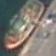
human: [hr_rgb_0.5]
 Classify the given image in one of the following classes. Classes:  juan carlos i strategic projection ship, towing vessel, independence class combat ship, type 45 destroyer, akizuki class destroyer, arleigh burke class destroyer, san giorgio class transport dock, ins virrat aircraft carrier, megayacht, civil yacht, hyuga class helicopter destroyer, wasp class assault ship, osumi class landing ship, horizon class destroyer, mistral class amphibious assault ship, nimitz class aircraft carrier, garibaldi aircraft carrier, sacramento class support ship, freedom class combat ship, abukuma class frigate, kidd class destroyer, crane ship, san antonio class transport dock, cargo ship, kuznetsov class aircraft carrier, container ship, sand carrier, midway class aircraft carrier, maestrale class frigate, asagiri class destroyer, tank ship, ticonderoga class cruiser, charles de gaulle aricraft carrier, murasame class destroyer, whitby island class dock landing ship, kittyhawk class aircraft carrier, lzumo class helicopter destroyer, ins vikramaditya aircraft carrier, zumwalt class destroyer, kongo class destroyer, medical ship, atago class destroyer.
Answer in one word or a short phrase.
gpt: Towing vessel